Field crop: maize
Growth stage: 2
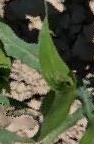
Species: maize